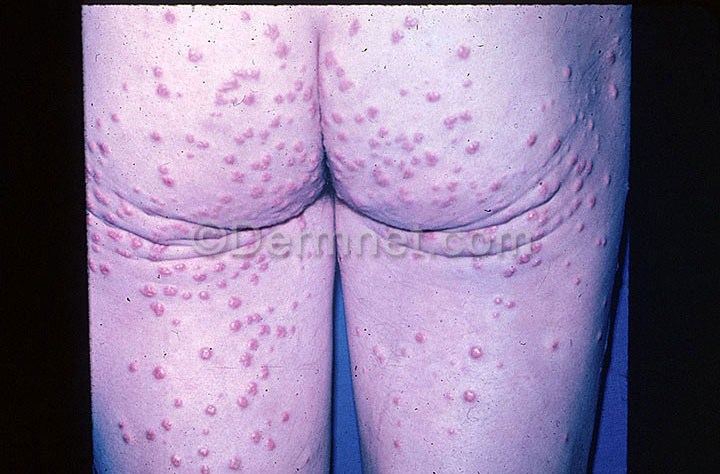
Disease: Systemic Disease